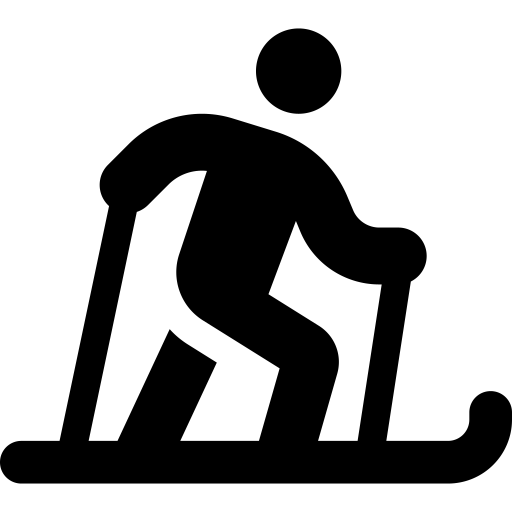
Tags: icon, FontAwesome, fa-icon, solid, person, skiing, nordic